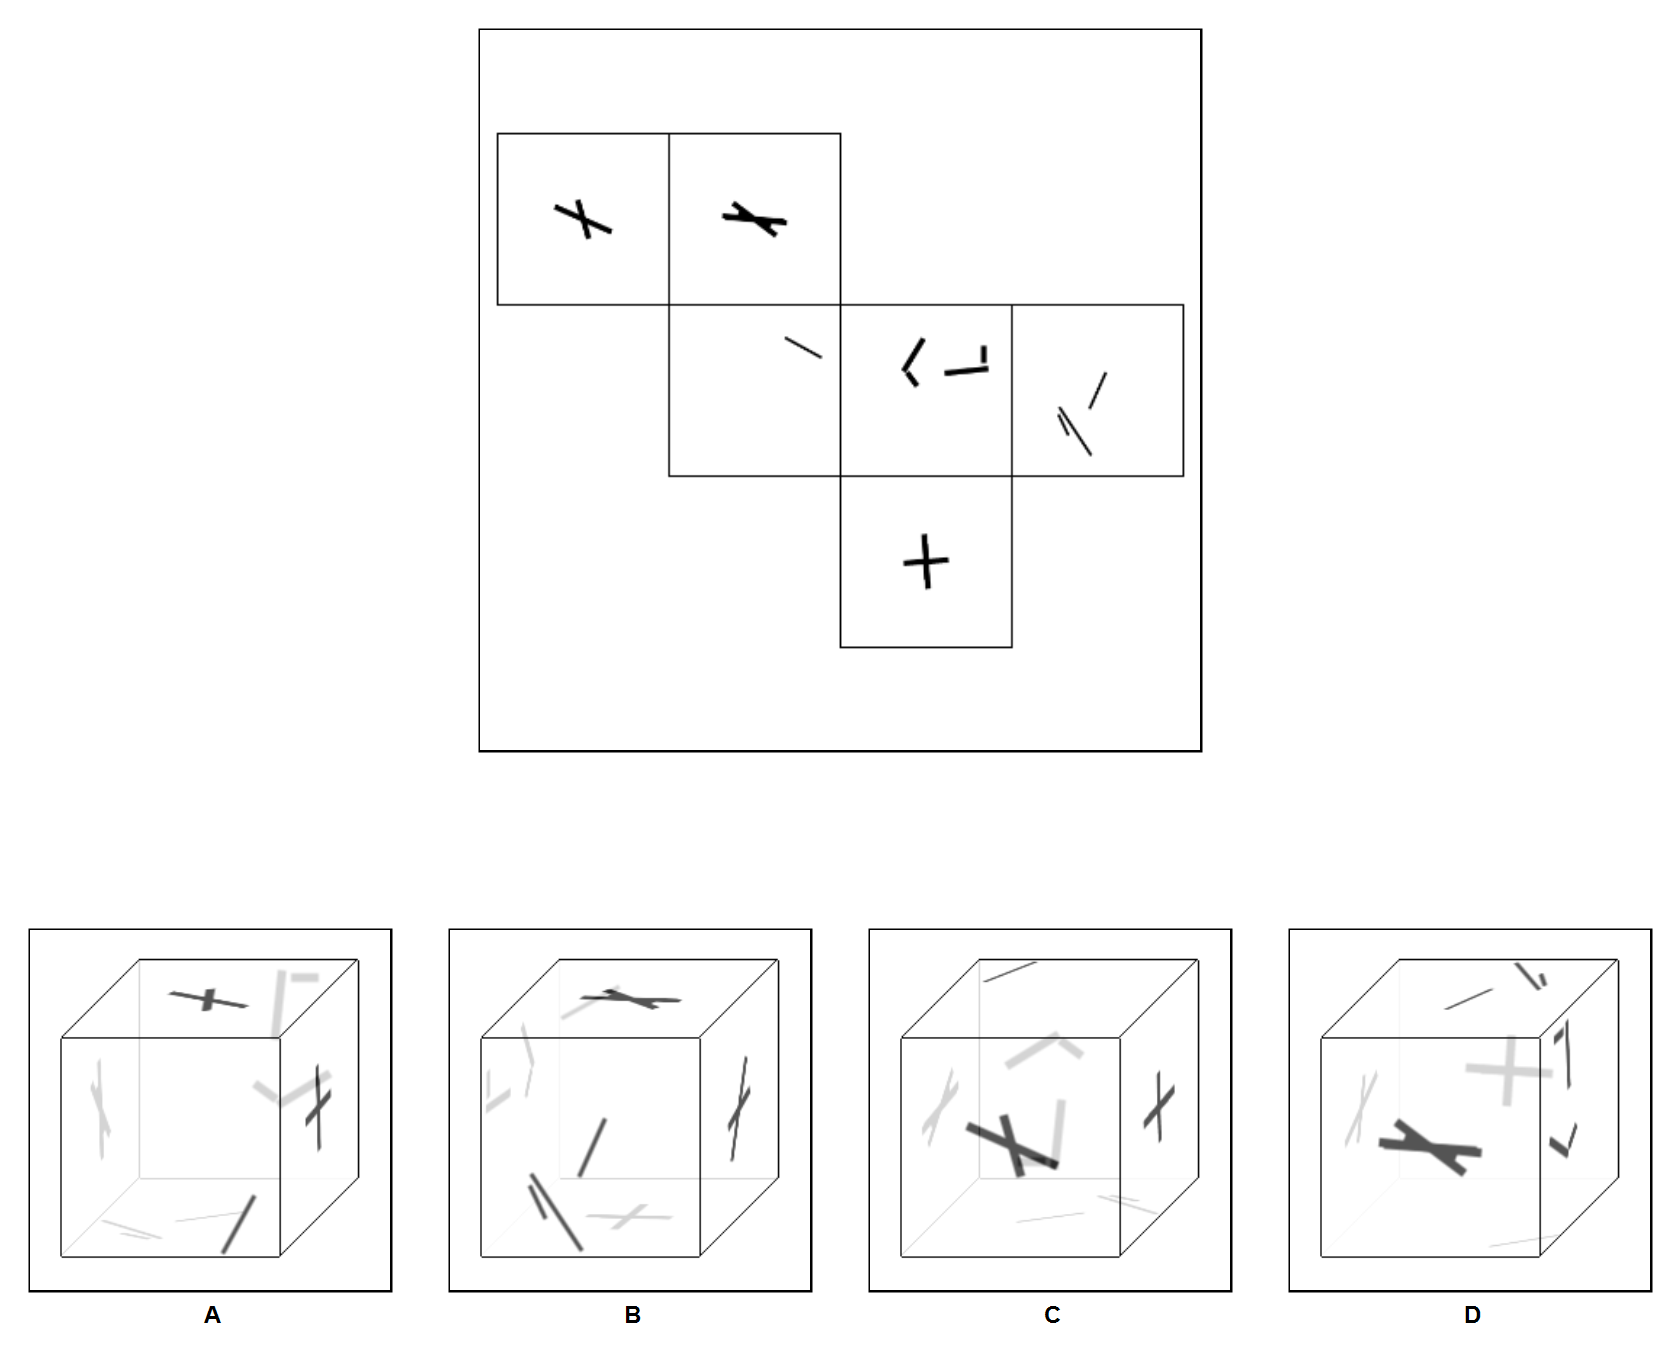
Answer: A